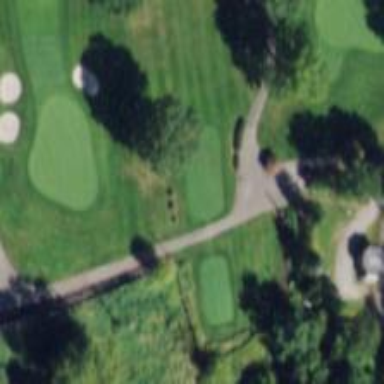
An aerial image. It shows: Path used for both walking and golf.